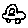
Label: car